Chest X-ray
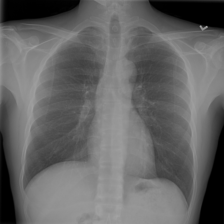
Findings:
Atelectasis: negative
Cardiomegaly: negative
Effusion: negative
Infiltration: negative
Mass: negative
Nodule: negative
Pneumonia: negative
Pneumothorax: negative
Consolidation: negative
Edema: negative
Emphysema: negative
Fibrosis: negative
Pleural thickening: negative
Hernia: negative